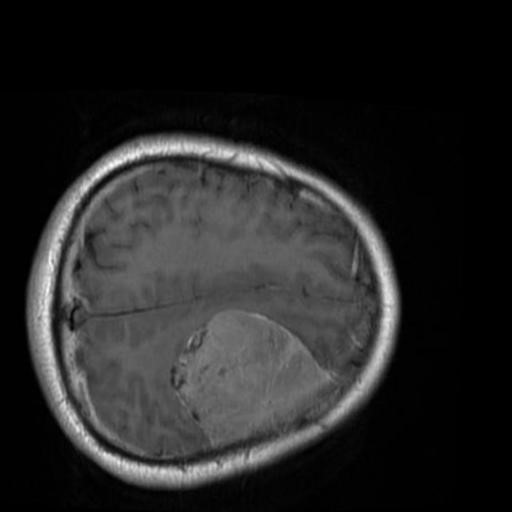
Label: brain_menin